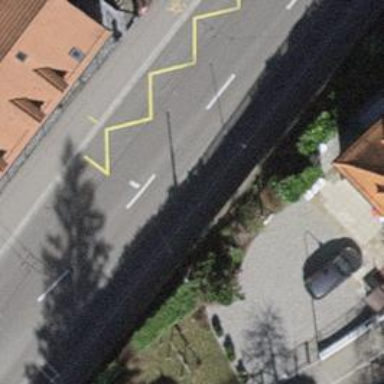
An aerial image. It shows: Trolleybus stop position for public transport.